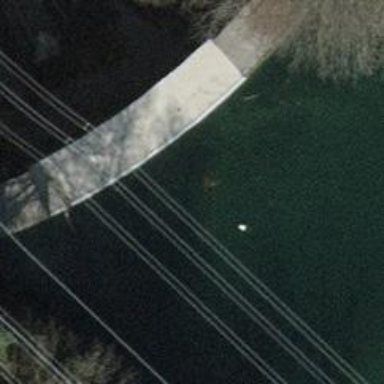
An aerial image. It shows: Dam along waterway.